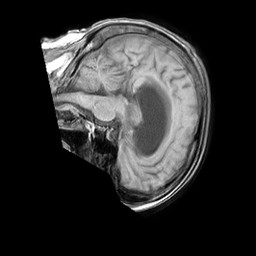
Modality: T1w
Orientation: sagittal
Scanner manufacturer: philips
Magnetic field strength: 1.5 T
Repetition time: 0.1889 s
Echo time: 0.001906 s